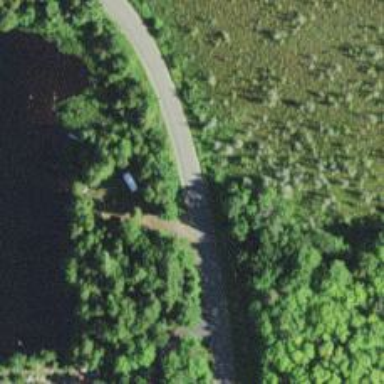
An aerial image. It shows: Unclassified road.